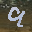
Label: 9